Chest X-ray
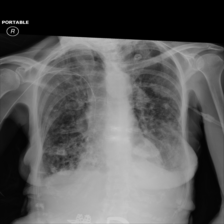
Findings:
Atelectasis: negative
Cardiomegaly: negative
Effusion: negative
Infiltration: negative
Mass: negative
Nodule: negative
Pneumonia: negative
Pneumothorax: negative
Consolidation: negative
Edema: negative
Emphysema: negative
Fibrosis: negative
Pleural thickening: negative
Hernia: negative